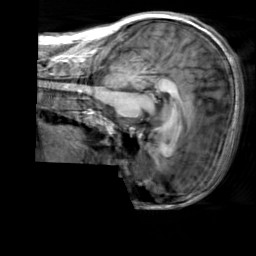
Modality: T1w
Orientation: sagittal
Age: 33
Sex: male
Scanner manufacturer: siemens
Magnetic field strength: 3 T
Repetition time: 2.3 s
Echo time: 0.00303 s